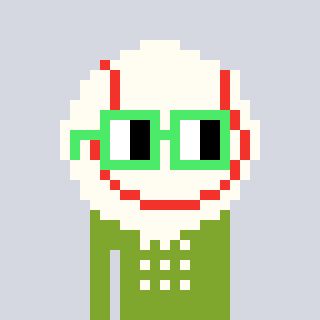
a pixel art character with square light green glasses, a baseball ball-shaped head and a slimegreen-colored body on a cool background